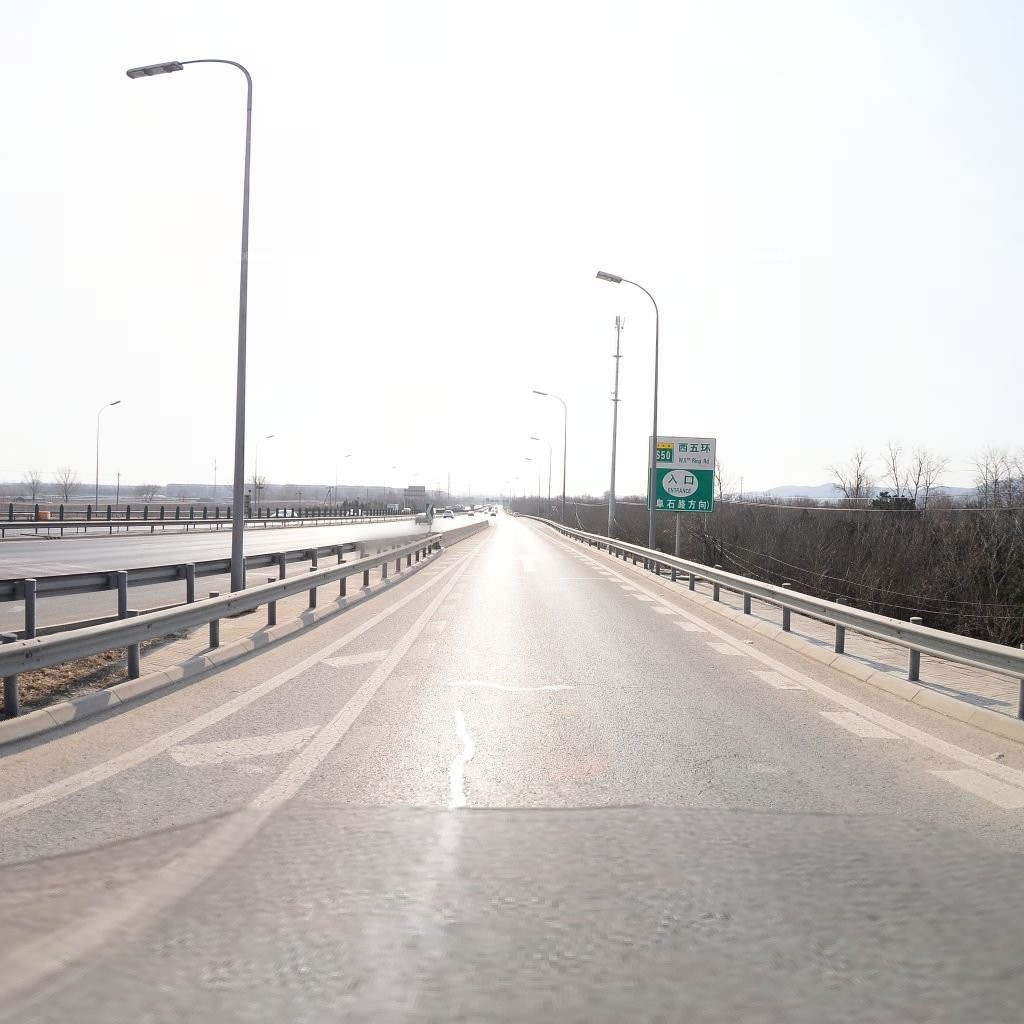
Region: Haidian
Road damage annotations: transverse patch, longitudinal patch